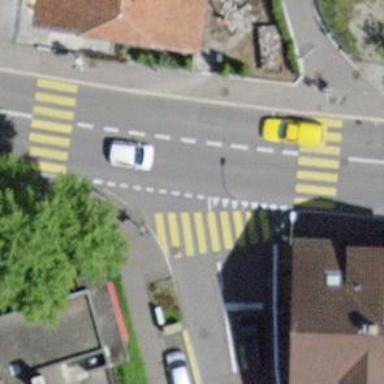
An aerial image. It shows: Road with traffic signals.